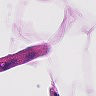
Metastatic tissue present: no